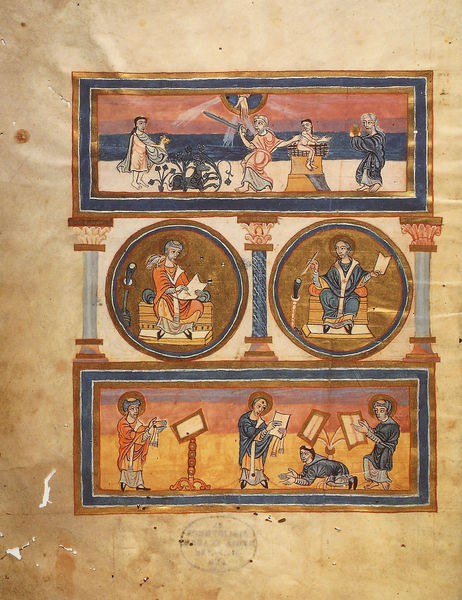
Titel: Fuldaer Sakramentar
Standort: Herkunftsort: Fulda (EU - D - H)
Institution: Göttingen, Niedersächsische Staats- und Universitätsbibliothek
Schlagwörter: blau, hand, wasser, gelb, menschen, männer, orange, säulen, rot, tiere, malerei, architektur, rahmen, gold, kreis, papier, risse, lila, vergilbt, thron, streifen, lamm, buch, rechteck, schwert, kreise, koloriert, stempel, löcher, altar, pult, buchseite, flecken, heiligenschein, schreiben, mittelalter, verneigen, mönche, heilige, isaak, opfer, mittelpunkt, golden, schreiber, schreibstube, miniatur, goldgrund, medaillons, abraham, buchmalerei, marter, evangelisten, opferaltar, hand gottes, rminiatur, scribtorium